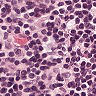
Metastatic tissue present: no